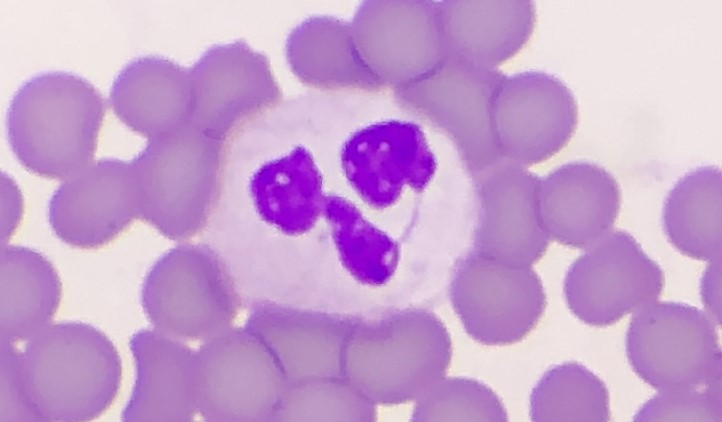
White blood cell type: Neutrophil